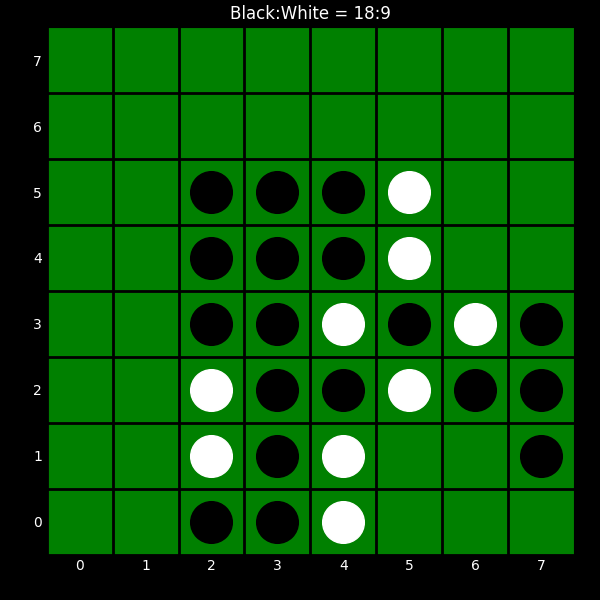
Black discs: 18
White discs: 9